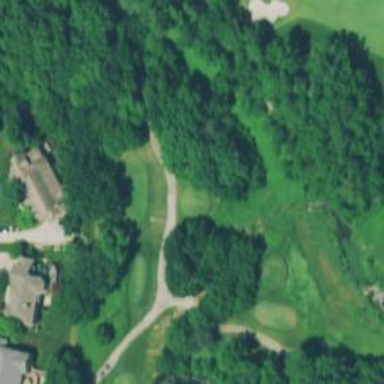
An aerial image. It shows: Pathway for golfing.